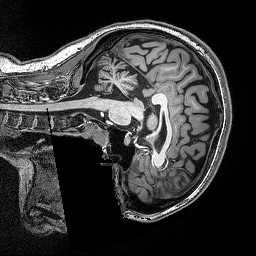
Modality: T1w
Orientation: sagittal
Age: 19
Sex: female
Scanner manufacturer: siemens
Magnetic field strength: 3 T
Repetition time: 2.5 s
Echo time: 0.00343 s